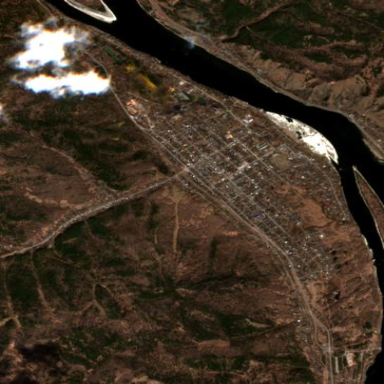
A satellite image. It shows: Town.